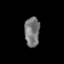
Tissue: skin
Cell type: Epithelial cells
Senescence score: 0.2406
Nuclear area (px): 439
Mean DAPI intensity: 119.068